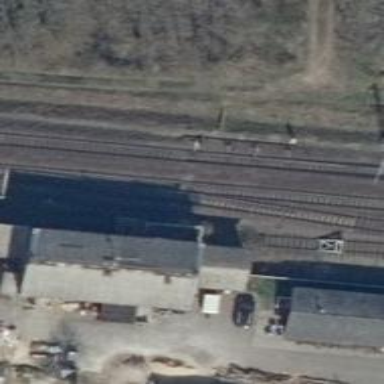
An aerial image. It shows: Railway switch with the turnout side on the left.